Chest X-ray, PA view. Patient: 27 years old, sex F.
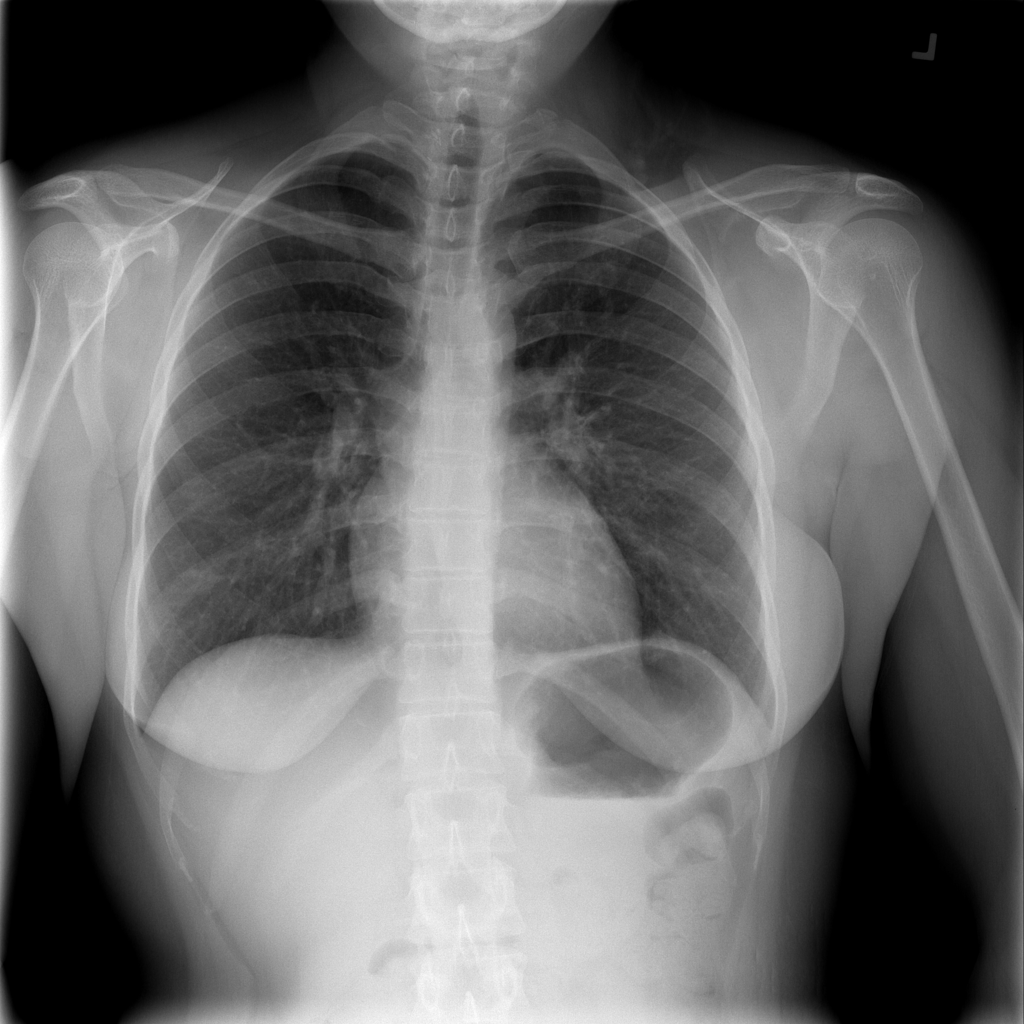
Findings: Infiltration